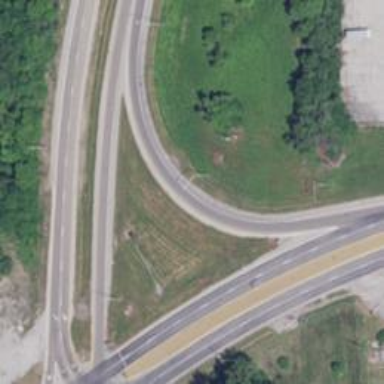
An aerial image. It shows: Primary link highway.